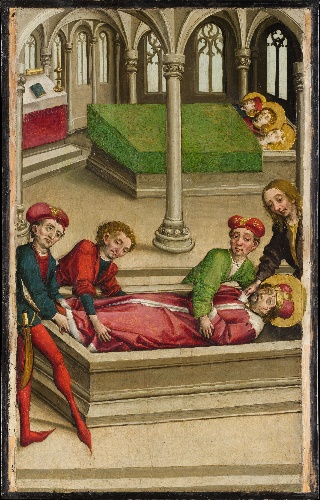
Title: The Burial of Saint Wenceslas
Artist: Master of Eggenburg
Artist bio: Austrian, Tirol, active 1490–1500
Date: ca. 1490–1500
Object type: Painting, part of an altarpiece
Classification: Paintings
Medium: Oil and gold on spruce
Dimensions: Painted surface, including black border, 27 1/8 x 17 in. (68.9 x 43.2 cm)
Department: European Paintings
Credit line: Gift of William Rosenwald, 1944
Accession year: 1944
Repository: Metropolitan Museum of Art, New York, NY
Tags: Men|Saints|Burials|Tombs